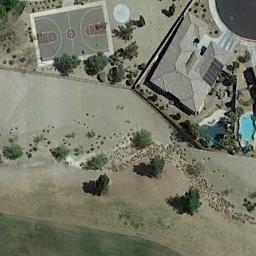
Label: basketball_court